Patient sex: F
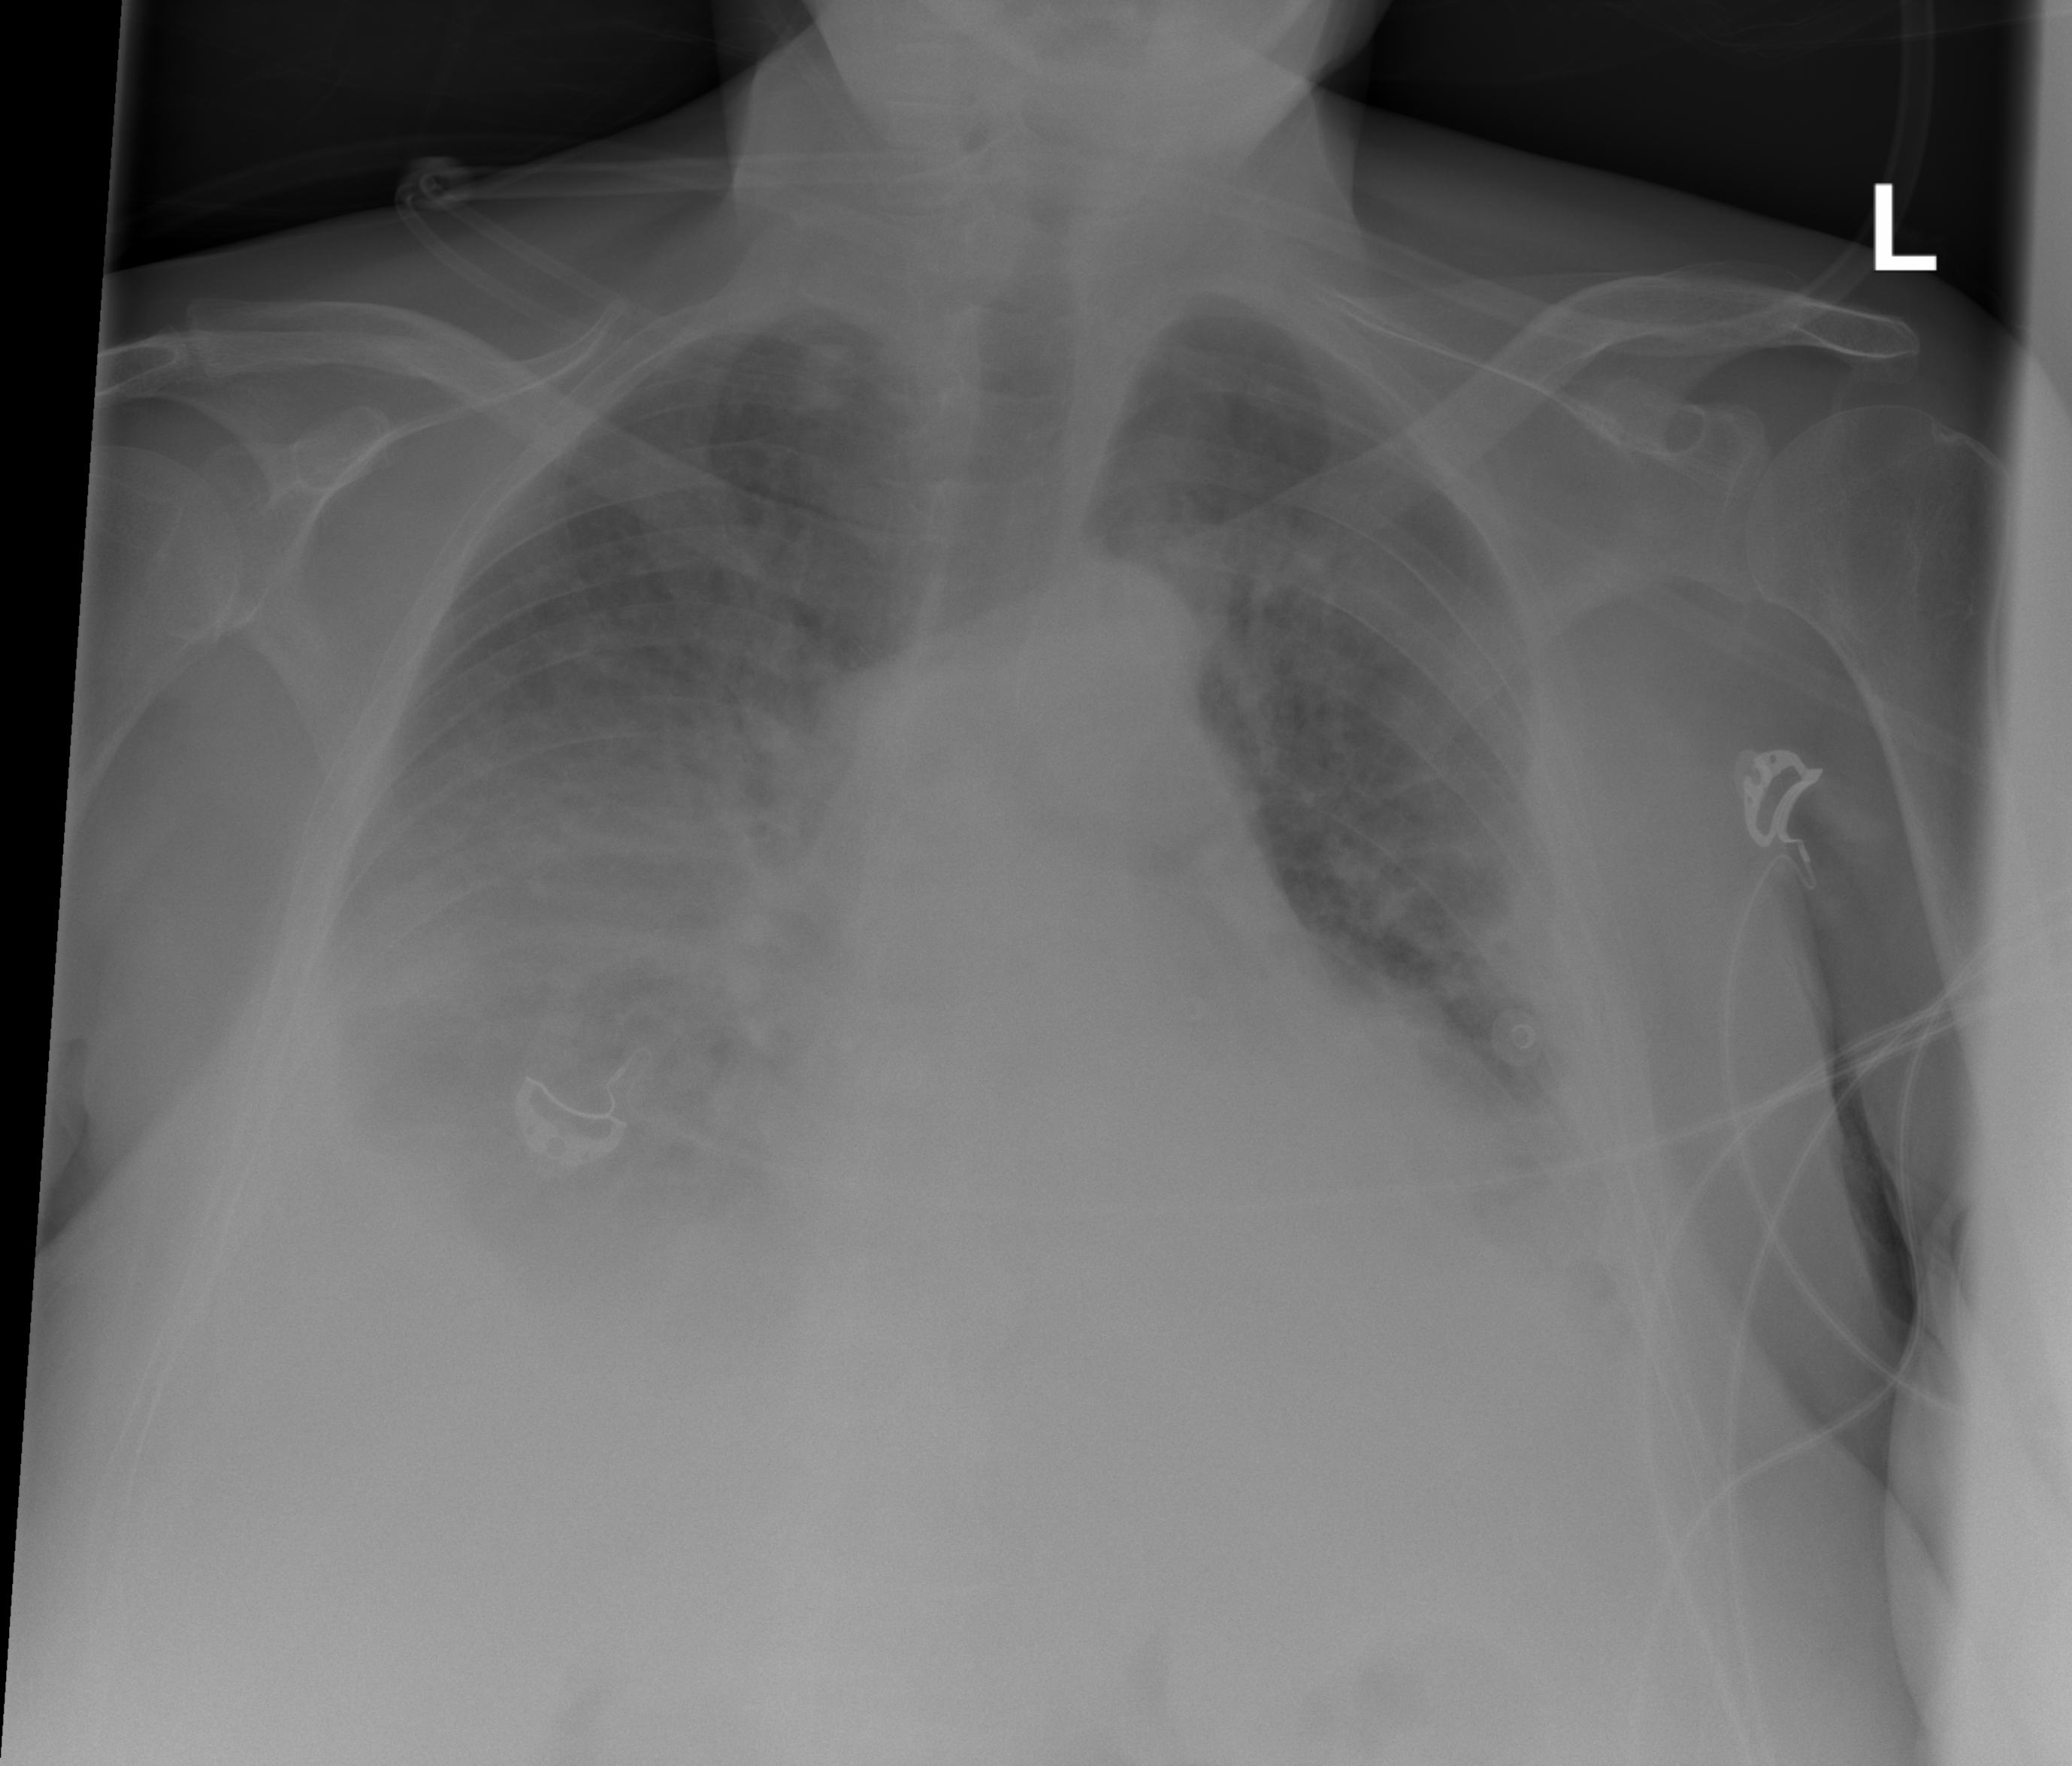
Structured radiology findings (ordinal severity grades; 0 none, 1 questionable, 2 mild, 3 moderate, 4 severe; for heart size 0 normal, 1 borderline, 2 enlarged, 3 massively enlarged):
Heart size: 2
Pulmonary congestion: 3
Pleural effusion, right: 3
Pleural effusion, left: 2
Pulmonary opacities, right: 2
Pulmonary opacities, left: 2
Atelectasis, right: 3
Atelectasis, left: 2